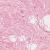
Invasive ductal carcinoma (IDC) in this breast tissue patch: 0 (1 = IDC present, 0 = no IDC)